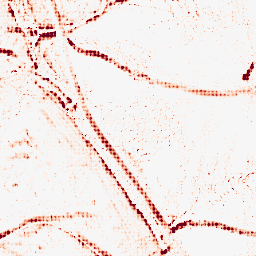
Category: morphological
Decomposition family: morphological_ellipse
Decomposition parameters: operation: opening
width: 10
height: 5
Upsampling method: sinc_blackman
Upsampling parameters: scale: 8
kernel_size: 8
Upsampling scale: 8